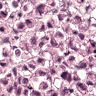
Metastatic tissue present: yes